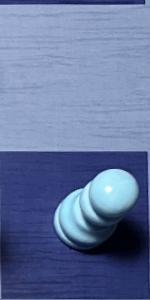
Label: Pawn_White